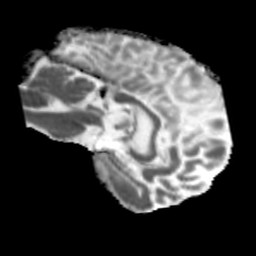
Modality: MD
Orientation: sagittal
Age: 46
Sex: male
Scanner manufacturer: siemens
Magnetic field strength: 3 T
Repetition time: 5.47 s
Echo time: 0.0854 s